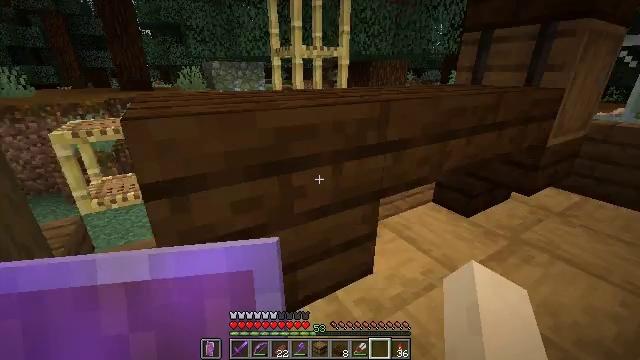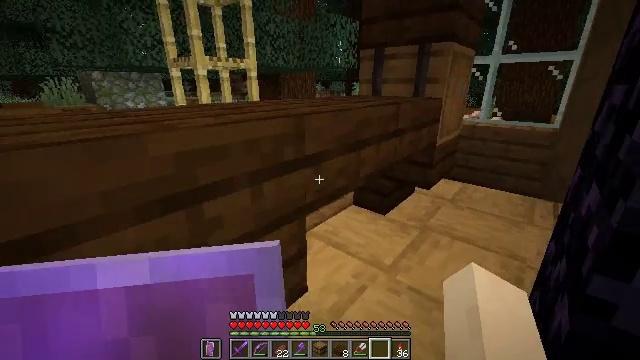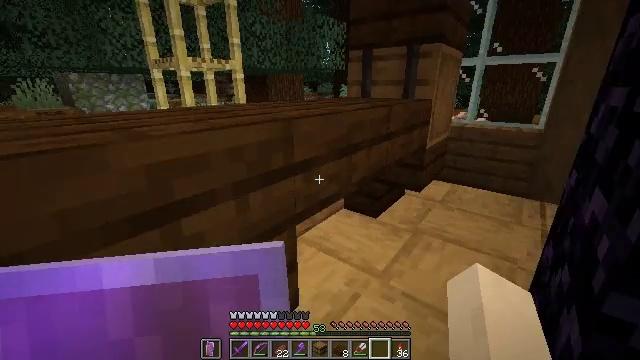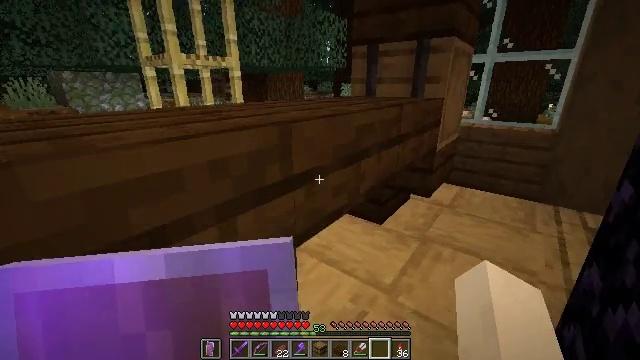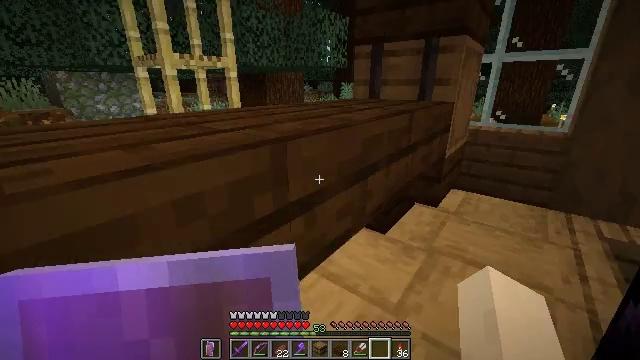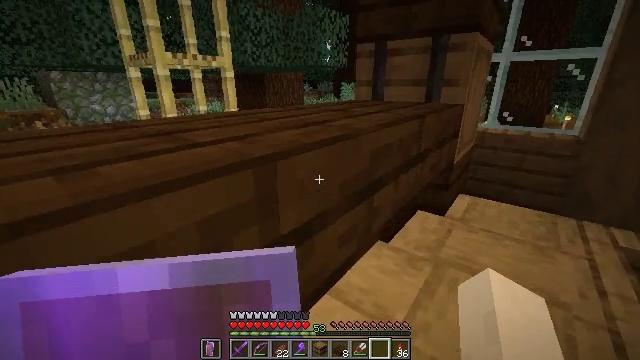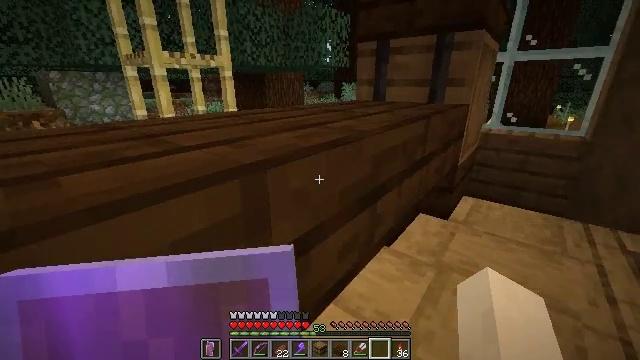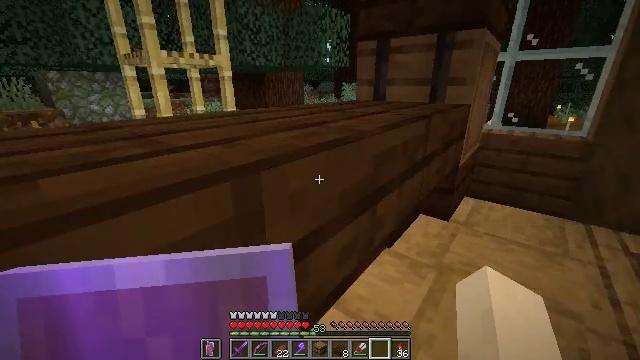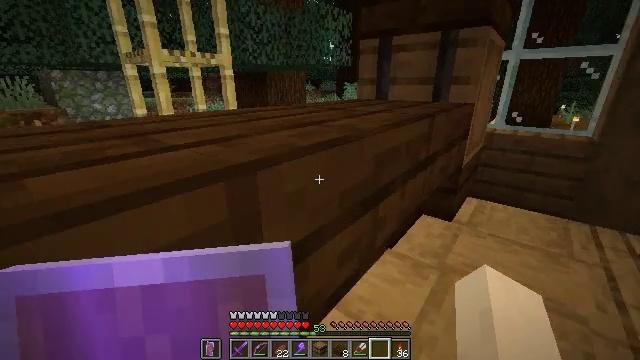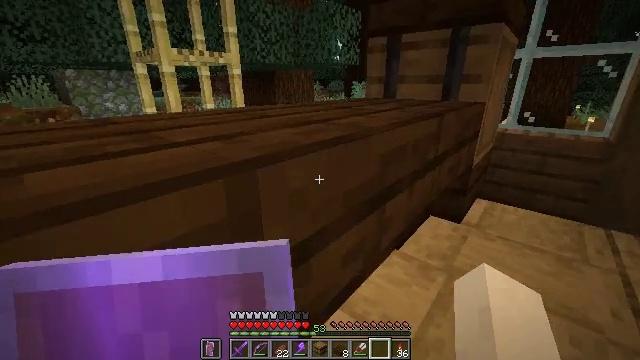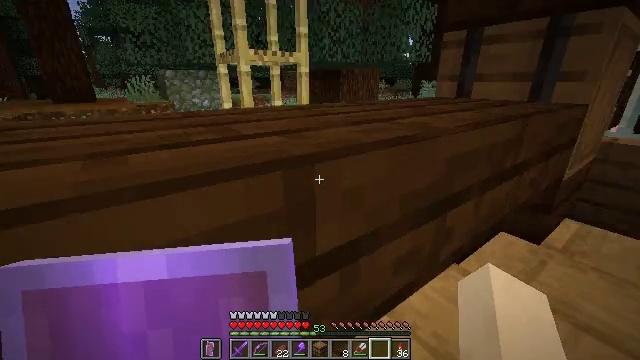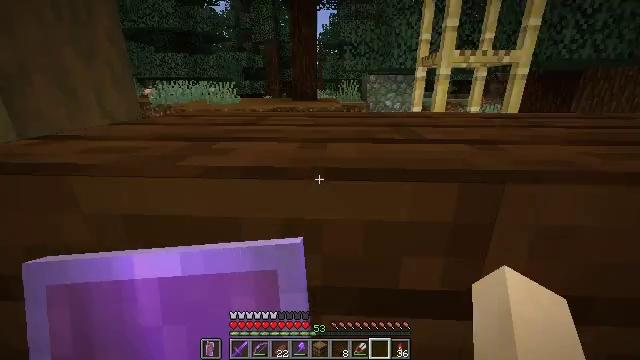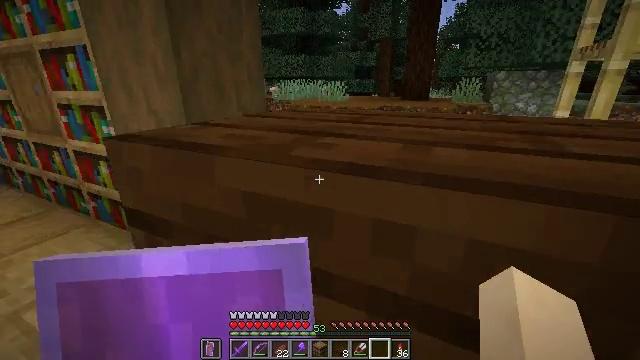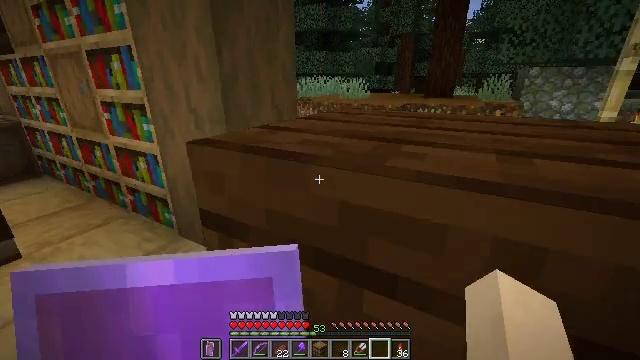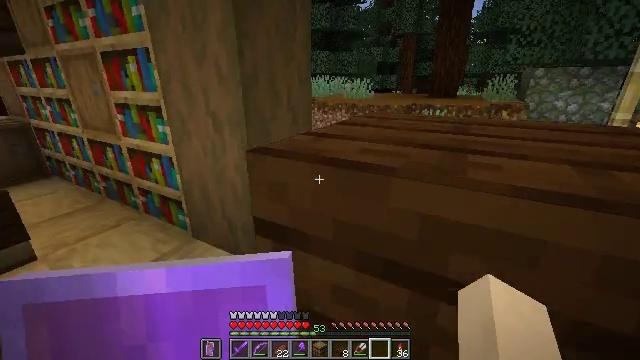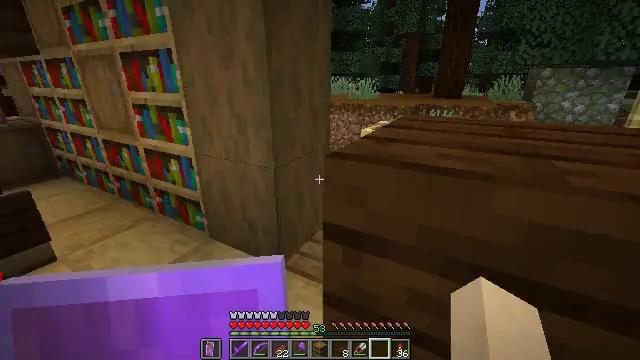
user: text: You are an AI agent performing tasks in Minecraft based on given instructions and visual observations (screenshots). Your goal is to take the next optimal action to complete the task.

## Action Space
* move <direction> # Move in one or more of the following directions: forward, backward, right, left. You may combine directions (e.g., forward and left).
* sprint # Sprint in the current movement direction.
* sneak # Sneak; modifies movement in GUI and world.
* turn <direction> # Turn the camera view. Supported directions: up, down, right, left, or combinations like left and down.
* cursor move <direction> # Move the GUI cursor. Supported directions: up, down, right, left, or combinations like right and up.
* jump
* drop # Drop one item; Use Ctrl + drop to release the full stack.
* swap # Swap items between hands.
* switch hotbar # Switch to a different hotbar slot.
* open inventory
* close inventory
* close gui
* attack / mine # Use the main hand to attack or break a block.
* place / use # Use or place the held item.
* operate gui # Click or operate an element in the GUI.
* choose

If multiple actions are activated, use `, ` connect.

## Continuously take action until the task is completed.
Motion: motion action
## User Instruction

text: Break the dark oak slab.
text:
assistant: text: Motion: move forward, turn right and up
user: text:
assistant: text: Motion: move forward, turn right
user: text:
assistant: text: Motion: move forward
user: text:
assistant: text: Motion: move forward
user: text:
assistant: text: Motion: no_op
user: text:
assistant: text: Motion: no_op
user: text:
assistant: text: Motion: no_op
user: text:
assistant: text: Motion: no_op
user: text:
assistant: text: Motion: turn left
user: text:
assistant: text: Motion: turn left
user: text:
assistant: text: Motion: turn left
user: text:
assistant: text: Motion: move left, turn left
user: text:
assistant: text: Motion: move left, turn left
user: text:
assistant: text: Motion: move left
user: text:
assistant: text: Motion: move left
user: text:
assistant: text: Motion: move left, turn right
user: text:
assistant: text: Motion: move left, turn right
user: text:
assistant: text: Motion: move left, turn right
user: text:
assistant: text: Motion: turn right
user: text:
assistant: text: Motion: turn right
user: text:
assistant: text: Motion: turn right
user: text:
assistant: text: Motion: turn right
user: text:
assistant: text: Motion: turn right
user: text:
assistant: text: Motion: turn right
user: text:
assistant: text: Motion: turn right and up
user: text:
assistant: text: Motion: turn right and up
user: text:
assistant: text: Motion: turn right
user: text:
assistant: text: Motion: turn right
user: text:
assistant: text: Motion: move left
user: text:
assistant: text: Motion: move left, turn right